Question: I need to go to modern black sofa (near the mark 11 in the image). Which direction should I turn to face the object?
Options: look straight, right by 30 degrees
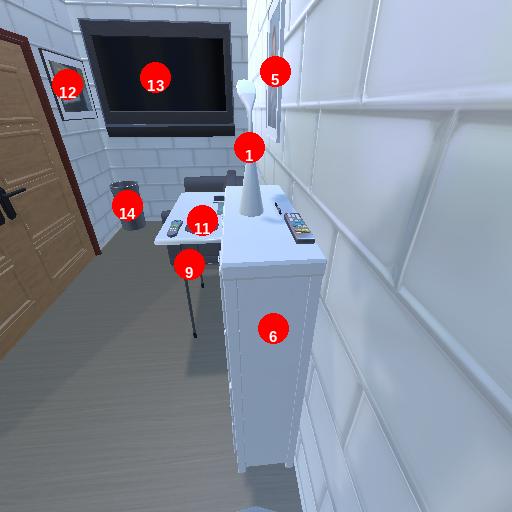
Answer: look straight